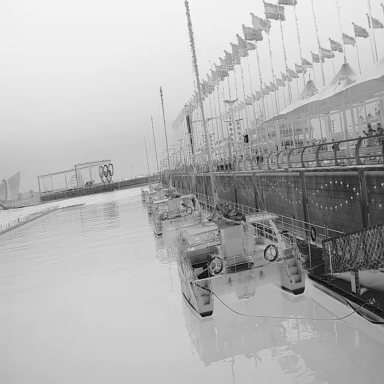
There are four sailboats in the infrared image.